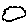
Label: cloud